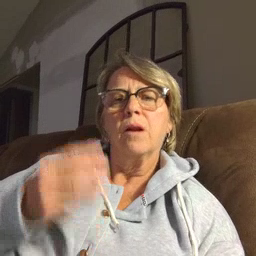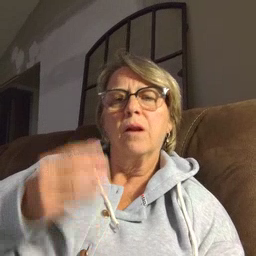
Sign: hide